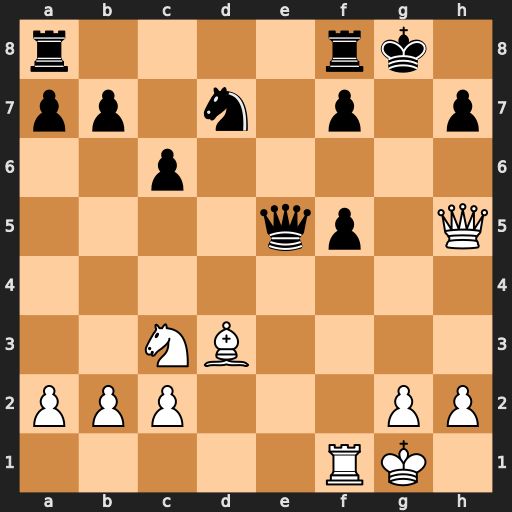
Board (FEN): r4rk1/pp1n1p1p/2p5/4qp1Q/8/2NB4/PPP3PP/5RK1
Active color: w
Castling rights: -
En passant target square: -
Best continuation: Bxf5 Qe3+ Kh1 Nf6 Qh4